Field crop: maize
Growth stage: 2
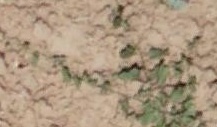
Species: convolvulus